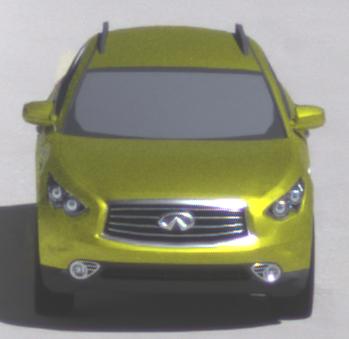
Make: Infiniti
Model: FX 37
Detailed model: FX (S51)
Model produced from: 2012/07
Model produced until: 2013/10
Doors: 5
Color: yellow
Road condition: dry road
Daytime: midday
Contrast: high contrast